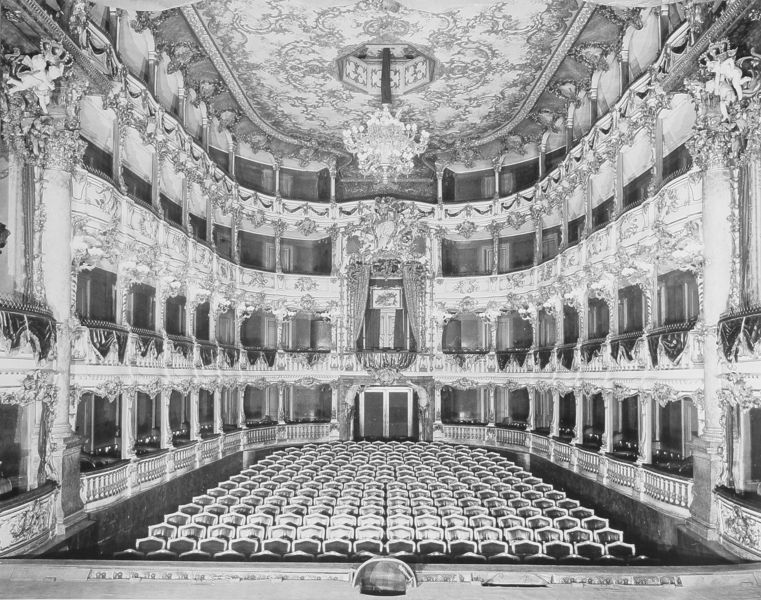
Titel: Zuschauerraum des Cuvilliéstheaters nach den Umgestaltungen des 19. Jahrhunderts und vor der Zerstörung 1944
Künstler: Francois d.Ä. Cuvilliés
Standort: München
Institution: Residenz
Schlagwörter: flügel, weiß, lampe, licht, raum, schmuck, schwarz, skizze, stühle, stützen, säule, säulen, tür, zeichnung, gebäude, muster, ornament, architektur, barock, rahmen, innenraum, vorhang, brüstung, gold, decke, innen, bühne, concert, konzert, oper, theater, krone, rokoko, engel, balkon, ecke, sitze, ansicht, türen, parkett, zuschauer, leer, empore, loge, opernhaus, proszenium, rand, rang, saal, gestühl, tapete, ornamente, verzierung, wandmalerei, kerzen, kronleuchter, leuchter, lüster, stuck, geländer, marmoriert, geschlossen, balkone, logen, ränge, zuschauerraum, foto, fotografie, photographie, eingang, münchen, balustrade, schwarzweiss, girlanden, photo, reihen, verziert, putz, voluten, bestuhlung, residenz, fresken, geschosse, parterre, plan, ausgang, ballustrade, fresko, stuckdecke, prunk, putten, gehänge, sitzplätze, bauwerk, konzertsaal, emporen, dokumentation, residenztheater, orhang, stuhlreihen, aufhängung, cuvillier, deckenleuchter, cuvilliés, ehrenloge, königsloge, cuvilliés theater, kaiserloge, mittelloge, pomp, seitenlogen, souffleusse, soufflierkasten, soufleusenkasten, stuhlreihe, stzreihen, tehater, theaterhaus, verzierzierung, zustand, konzerthalle, kolossalsäule, opernsaal, leerer raum, puttten, läuchter, opernsal, tapete voluten